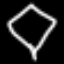
Label: diamond